Question: for testing i have tried customvalidation
'''
function ClientValidate(sender, args) {
//return false for testing...
args.IsValid = false;
}
<asp:CustomValidator runat="server" ID="CustomValidator1" ControlToValidate="ddldetail"
Text="Please select" ValidateEmptyText="true"
ClientValidationFunction="ClientValidate"
Display="Dynamic">
</asp:CustomValidator>
'''
edit: here is what i exaclty wants to happen:

how to validate a dropdownlist and i have done this zillion times but what i am doing wrong here? any second pair of eye might spot it? i am trying to validate the dropdownlist if the user have not select any help?
'''
<asp:Button ID="btn" runat="server" Text="Submit" OnClick="btn_Click" CausesValidation="true"/>
<asp:GridView ID="GVInputMapping" runat="server" AutoGenerateColumns="False" DataKeyNames="Id"
EnableModelValidation="True" onrowdatabound="GVInputMapping_RowDataBound">
<Columns>
<asp:BoundField DataField="Name" ControlStyle-Width="250px" HeaderText="Name" SortExpression="Name" />
<asp:TemplateField>
<ItemTemplate>
<asp:DropDownList runat="server" ID="ddldetail">
<asp:ListItem Selected="True" Value="0">Select me</asp:ListItem>
<asp:ListItem Value="1">abc</asp:ListItem>
<asp:ListItem Value="2">GHt</asp:ListItem>
</asp:DropDownList>
<asp:RequiredFieldValidator ID="requiredDDL" runat="server"
ControlToValidate="ddldetail" ErrorMessage="Please select" InitialValue="Select me" Display="Dynamic"></asp:RequiredFieldValidator>
</ItemTemplate>
</asp:TemplateField>
</Columns>
</asp:GridView>
'''
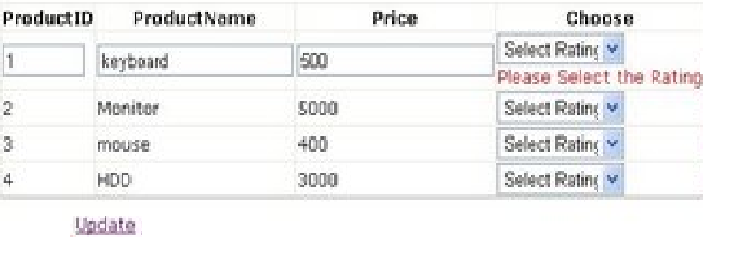
Answer: You have the 'InitialValue' of the validator set to , but the of that item is actually '0':
'''
<asp:DropDownList ID="DropDownList1" runat="server">
<asp:ListItem Text="Select Me" Value="0" />
<asp:ListItem Text="Foo" Value="1" />
<asp:ListItem Text="Bar" Value="2" />
</asp:DropDownList>
<asp:RequiredFieldValidator ID="RequiredFieldValidator1" runat="server"
ControlToValidate="DropDownList1"
ErrorMessage="Please select"
InitialValue="0"
Display="Dynamic">
</asp:RequiredFieldValidator>
'''
You'll also need to assign a unique validation group for each row, otherwise validation will kick off for every row. To assign a unique validation group, you can use the 'Id' column:
'''
ValidationGroup='<%# string.Format("Group_{0}", Eval("Id")) %>'
'''
You would add this to the validator and the button in the row.